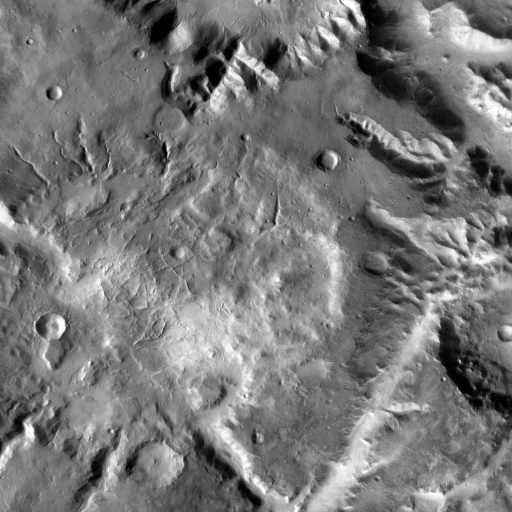
Crater classes present: Background, Other, Buried